Interaction volume radius: 10 \u00c5
Interaction volume height: 25 \u00c5
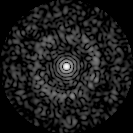
Disorder parameter: 0.8272